Interaction volume radius: 10 \u00c5
Interaction volume height: 15 \u00c5
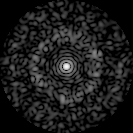
Disorder parameter: 0.8311